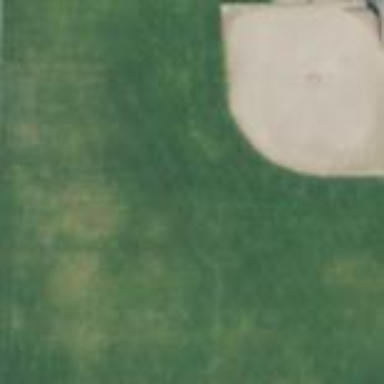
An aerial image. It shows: Baseball pitch for leisure land activities.